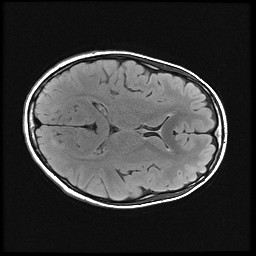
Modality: FLAIR
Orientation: axial
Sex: female
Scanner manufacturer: ge
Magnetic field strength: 3 T
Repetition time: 9 s
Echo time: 0.1213 s